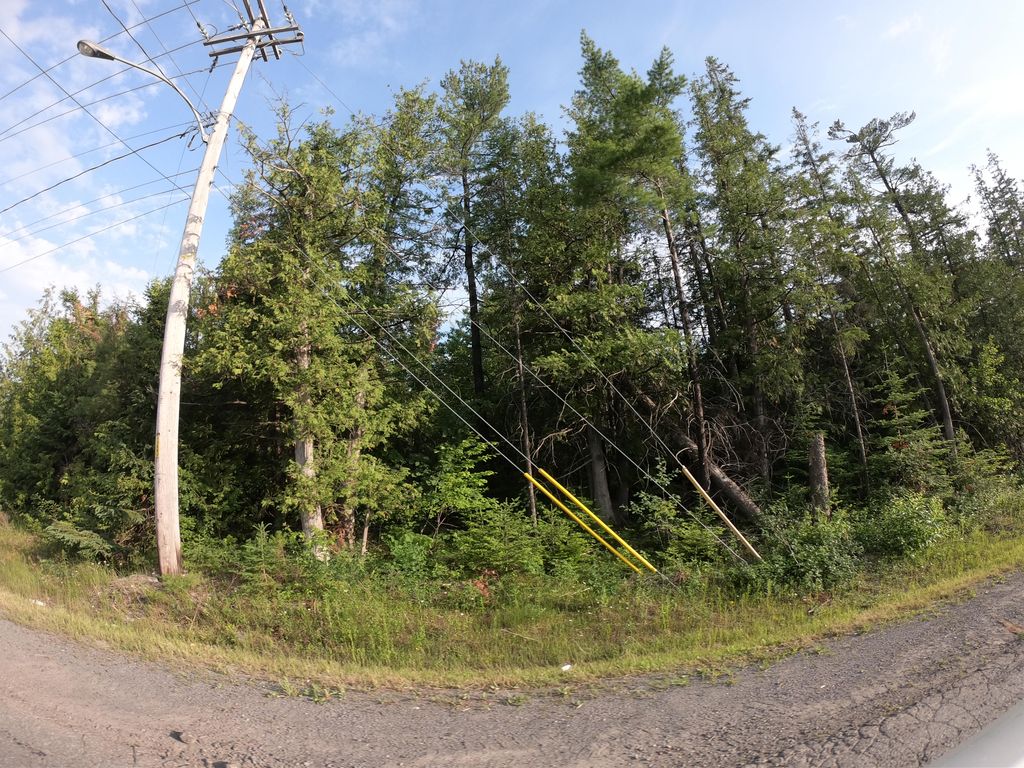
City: ottawa-gatineau